Interaction volume radius: 5 \u00c5
Interaction volume height: 10 \u00c5
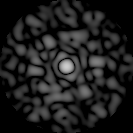
Disorder parameter: 0.8522